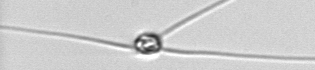
Label: Chaetoceros_danicus